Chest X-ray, AP view. Patient: 70 years old, sex M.
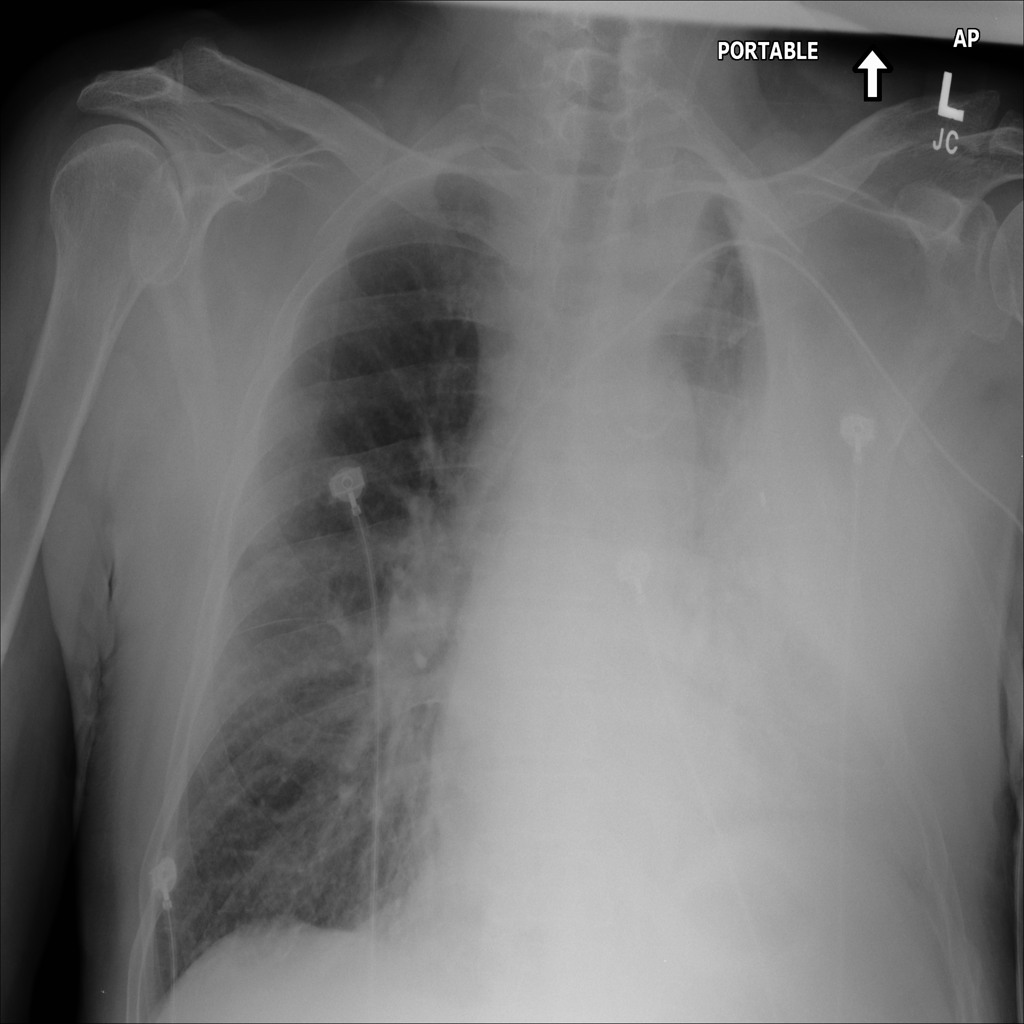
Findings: No Finding